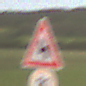
Verkehrszeichen: DoppelkurveZunaechstLinks
Zusatzzeichen unten: Geschwindigkeit80
Umgebung: Outdoor, Nature
Tageszeit: SunriseSunset
Wetter: Clear
Licht: Natural
Jahreszeit: NotSpecified
Kontrast: LowContrast